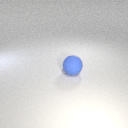
large blue rubber sphere